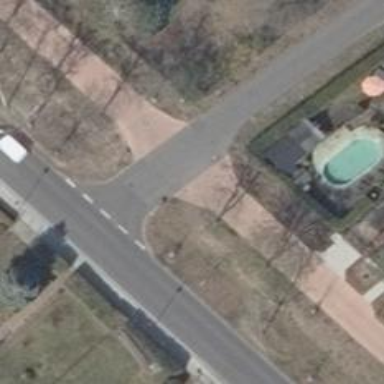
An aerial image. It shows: Residential road with asphalt surface. There is parking lane on the right side.